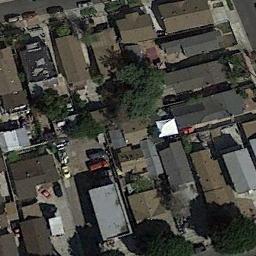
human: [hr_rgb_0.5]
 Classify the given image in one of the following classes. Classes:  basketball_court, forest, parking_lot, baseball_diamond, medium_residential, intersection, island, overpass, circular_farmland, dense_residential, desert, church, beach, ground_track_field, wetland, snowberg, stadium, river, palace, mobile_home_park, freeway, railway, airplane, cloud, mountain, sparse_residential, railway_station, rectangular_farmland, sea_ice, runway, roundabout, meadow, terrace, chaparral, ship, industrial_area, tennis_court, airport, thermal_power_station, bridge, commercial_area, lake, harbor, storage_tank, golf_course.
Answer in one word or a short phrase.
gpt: dense_residential